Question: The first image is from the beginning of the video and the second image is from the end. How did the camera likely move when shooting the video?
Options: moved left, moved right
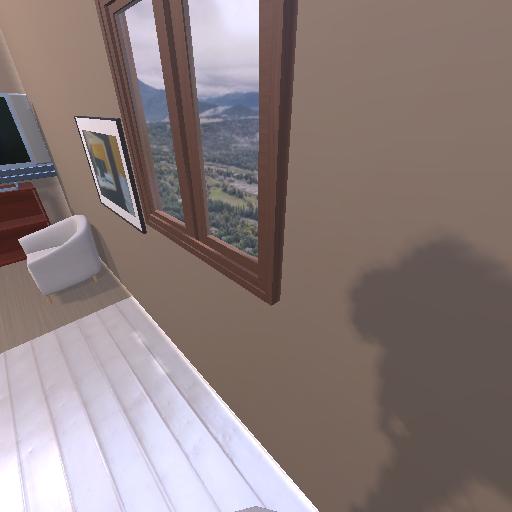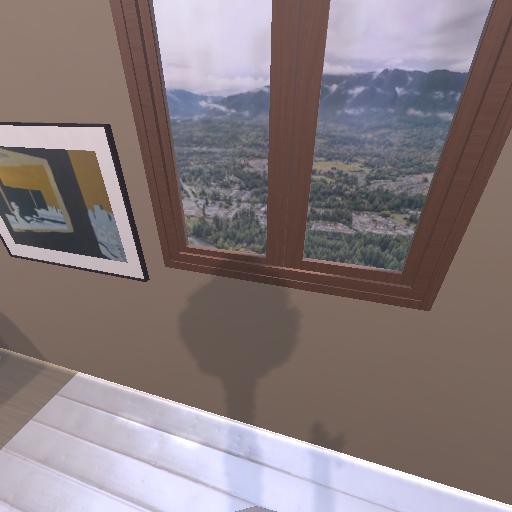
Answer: moved left